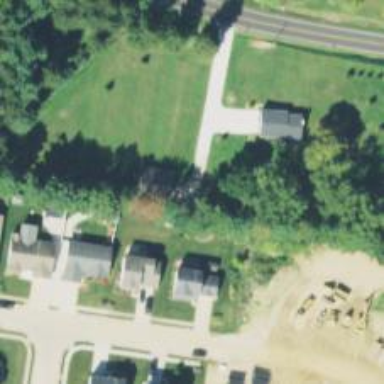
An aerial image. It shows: Driveway leading to service road.